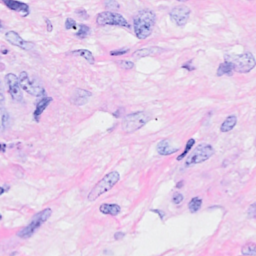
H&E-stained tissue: Breast